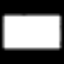
Label: squiggle